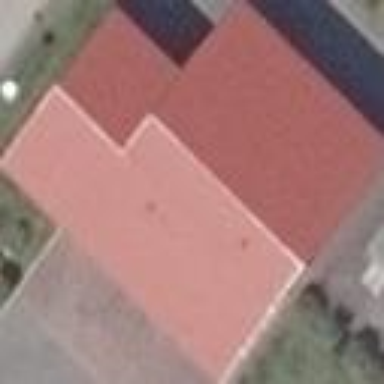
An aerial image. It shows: Fire station building.